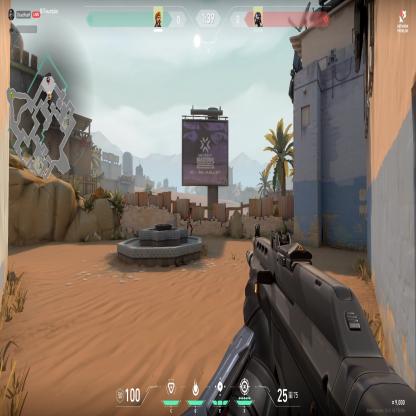
Label: enemy